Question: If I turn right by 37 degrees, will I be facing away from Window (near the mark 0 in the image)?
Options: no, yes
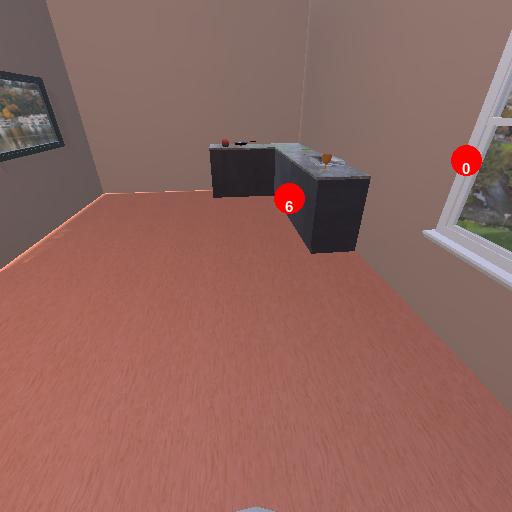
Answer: no